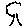
Label: tree